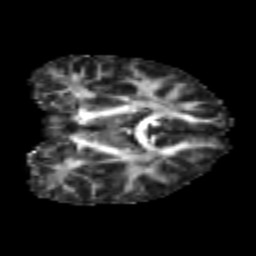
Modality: FA
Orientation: coronal
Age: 7
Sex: male
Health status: healthy